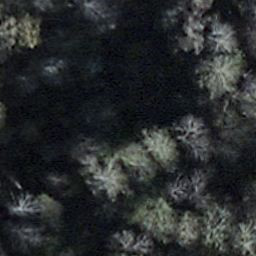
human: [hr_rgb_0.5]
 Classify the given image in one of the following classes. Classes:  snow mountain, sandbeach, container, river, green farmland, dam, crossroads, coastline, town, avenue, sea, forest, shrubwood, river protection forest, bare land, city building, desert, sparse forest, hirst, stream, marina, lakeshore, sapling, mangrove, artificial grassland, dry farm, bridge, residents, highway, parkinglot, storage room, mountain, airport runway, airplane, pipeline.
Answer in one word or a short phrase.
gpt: shrubwood